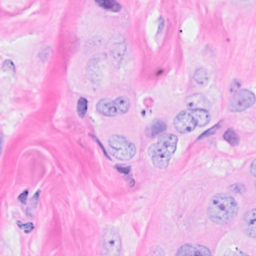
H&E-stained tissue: Breast